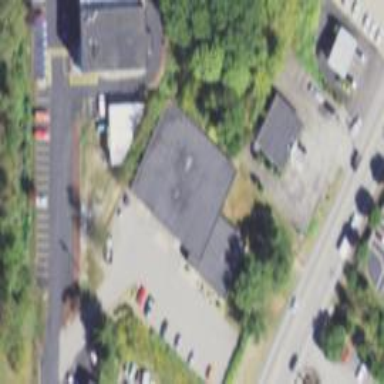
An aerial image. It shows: Commercial building.